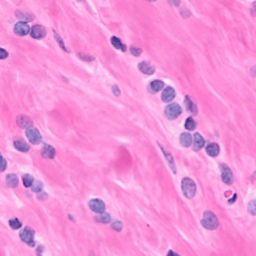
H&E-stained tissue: Breast